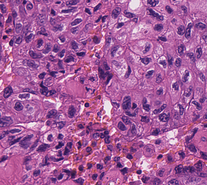
Tumor epithelial tissue: yes
Tumor-associated stroma tissue: no
Normal tissue: no